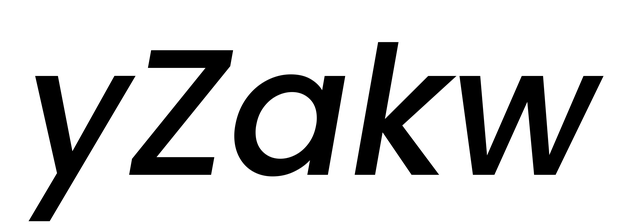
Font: Poppins-MediumItalic